Aerial crown-view tile of a tropical tree (Barro Colorado Island, Panama), acquired 20250217:
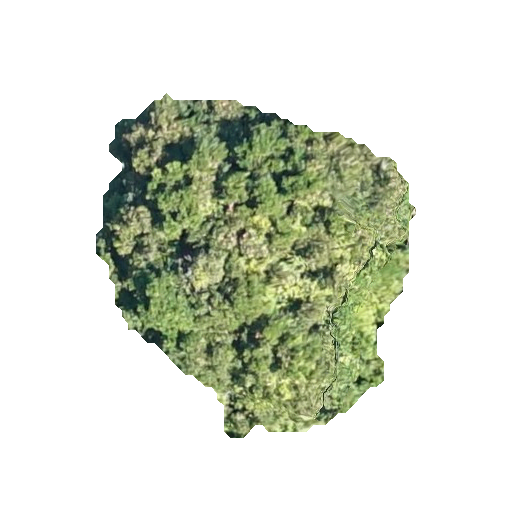
Species: Prioria copaifera
GBIF accepted scientific name: Prioria copaifera
Crown area: 114.478 m²